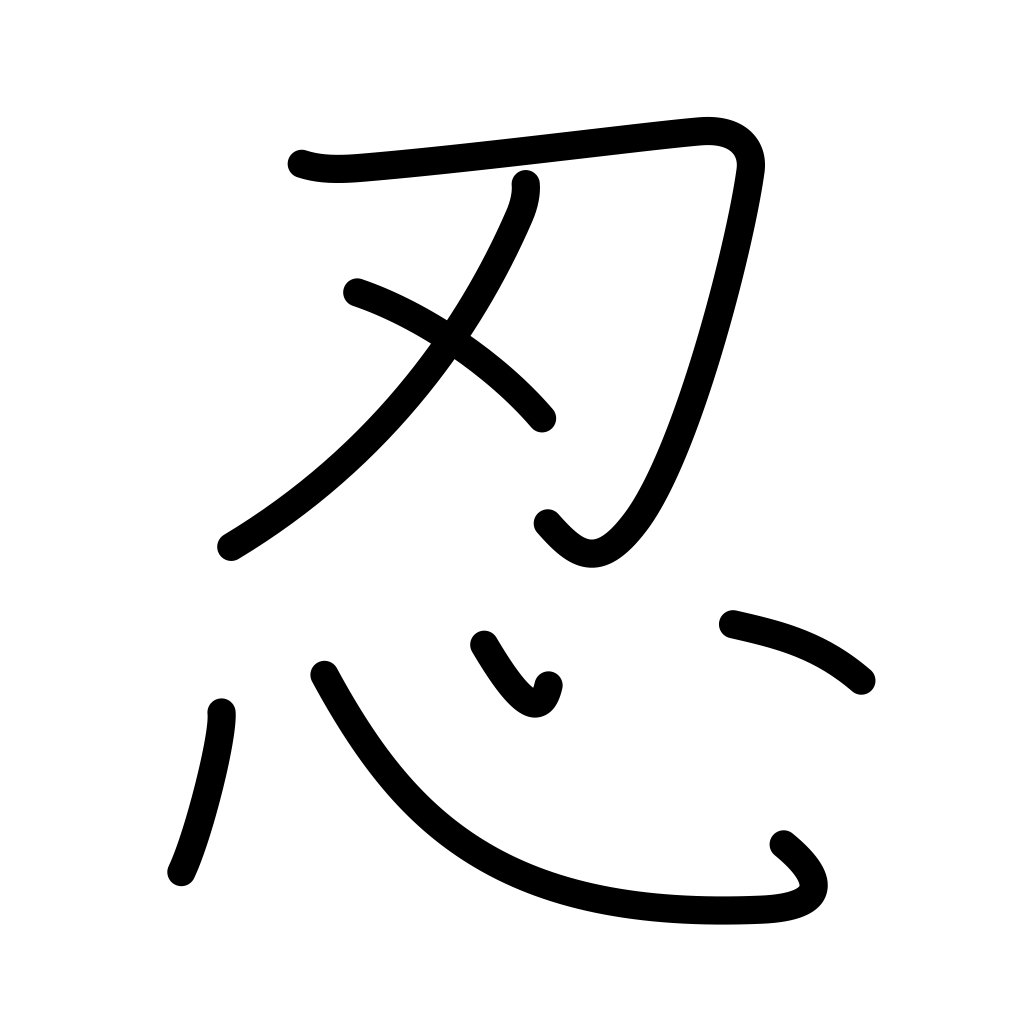
Meaning: endure, bear, put up with, conceal, secrete, spy, sneak